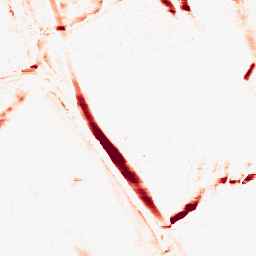
Category: morphological
Decomposition family: morphological_ellipse
Decomposition parameters: operation: opening
width: 5
height: 20
Upsampling method: bspline
Upsampling parameters: scale: 8
Upsampling scale: 8